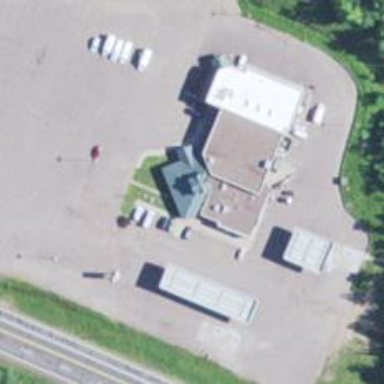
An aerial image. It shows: Post office.